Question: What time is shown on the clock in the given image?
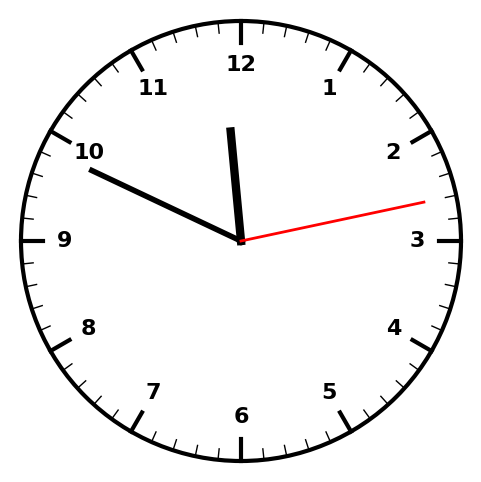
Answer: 11:49:13